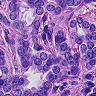
Metastatic tissue present: yes